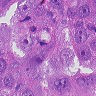
Metastatic tissue present: yes